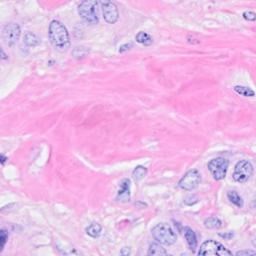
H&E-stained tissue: Breast